Question:
As you can see, I got it right when the list inside my block has only one row, but it's wrong when the list is bigger.
Since I can't select only those inputs followed by errors (see <URL>, my current solution is a negative margin-top:
'''
.errorlist {
display: inline-block;
position: relative;
margin-left: 1em;
margin-top: -1em;
max-width: 30em;
min-width: 10em;
border-radius: 4px;
}
/* Arrow: */
.errorlist:before {
content: "";
width: 0;
height: 0;
position: absolute;
left: 10px;
bottom: 100%;
border-color: transparent transparent rgb(205, 10, 10) transparent;
border-style: solid;
border-width: 10px;
}
.errorlist li {
margin: 0;
padding: 0.5em;
}
'''
Relevant HTML:
'''
<div class="required">
<p>
<label for="id_username">Nombre de usuario:</label>
<input type="text" name="username" maxlength="30" id="id_username">
</p>
<ul class="errorlist ui-state-error">
<li>Este campo es obligatorio.</li>
<li>Este campo es obligatorio.</li>
</ul>
</div>
'''
: I've noticed that only the 2nd '<li>' is moving the block. I can add as many as I want and the block doesn't slide updwards any more.
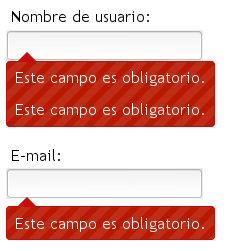
Answer: If you modify the position of 'ul.errorlist' using the 'top' property rather than 'margin-top', the 'li' elements will stay put, and you can tweak the 'top'
like so: <URL>
'''
.errorlist {
display: inline-block;
position: relative;
margin-left: 1em;
top: -1.5em;
max-width: 30em;
min-width: 10em;
border-radius: 4px;
}
'''